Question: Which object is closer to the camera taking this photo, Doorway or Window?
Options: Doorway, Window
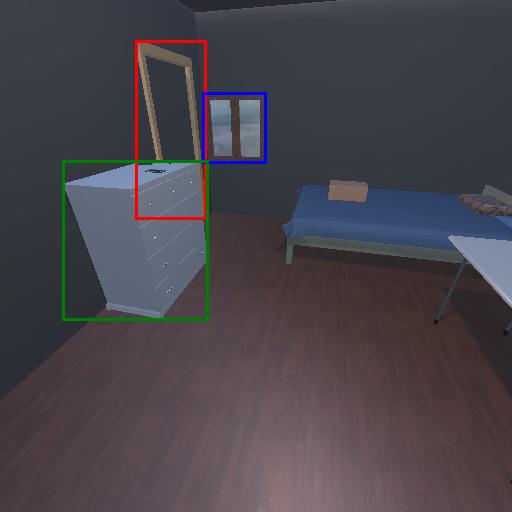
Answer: Doorway